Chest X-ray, AP view. Patient: 35 years old, sex M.
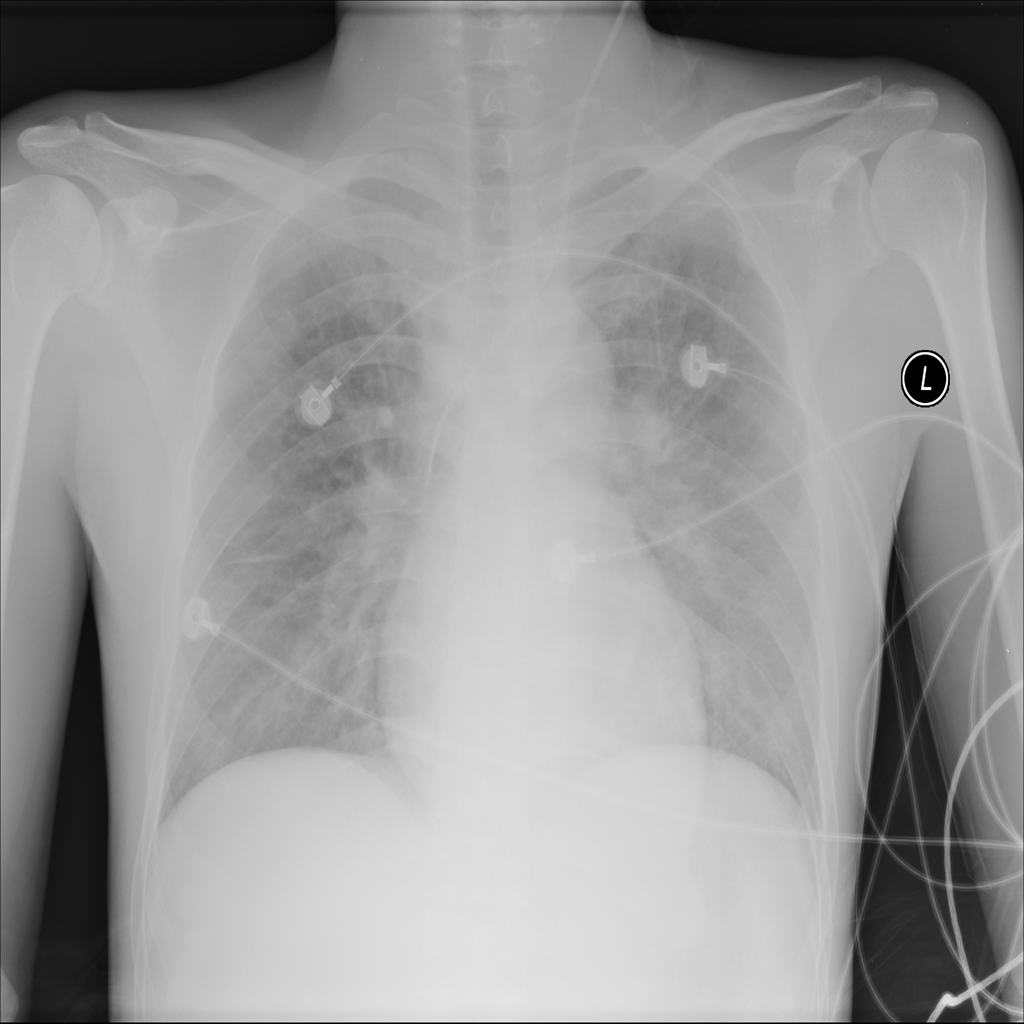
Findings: No Finding